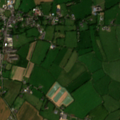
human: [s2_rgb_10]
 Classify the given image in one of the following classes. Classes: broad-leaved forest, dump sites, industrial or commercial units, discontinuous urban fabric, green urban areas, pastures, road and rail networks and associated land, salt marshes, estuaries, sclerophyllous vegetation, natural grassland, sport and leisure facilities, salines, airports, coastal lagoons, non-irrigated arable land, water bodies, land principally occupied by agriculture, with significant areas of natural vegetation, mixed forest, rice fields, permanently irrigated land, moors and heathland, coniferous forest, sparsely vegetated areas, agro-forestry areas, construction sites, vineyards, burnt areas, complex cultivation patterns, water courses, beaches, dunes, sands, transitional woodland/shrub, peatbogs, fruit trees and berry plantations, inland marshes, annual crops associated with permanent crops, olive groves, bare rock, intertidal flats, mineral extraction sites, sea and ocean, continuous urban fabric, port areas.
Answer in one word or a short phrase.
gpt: discontinuous urban fabric, non-irrigated arable land, pastures